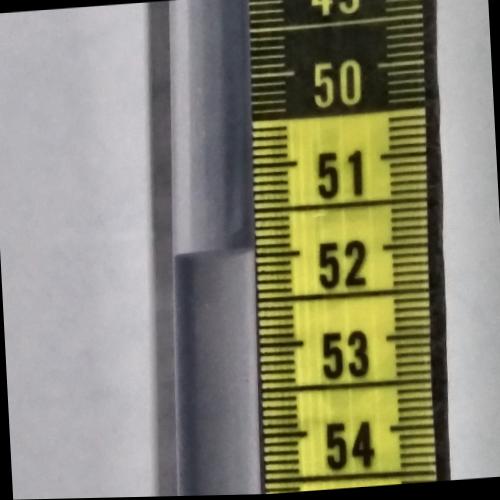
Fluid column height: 51.9 cm